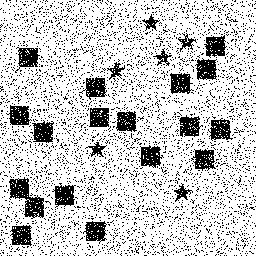
Squares: 18
Triangles: 0
Stars: 6
Total shapes: 24